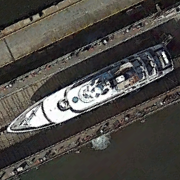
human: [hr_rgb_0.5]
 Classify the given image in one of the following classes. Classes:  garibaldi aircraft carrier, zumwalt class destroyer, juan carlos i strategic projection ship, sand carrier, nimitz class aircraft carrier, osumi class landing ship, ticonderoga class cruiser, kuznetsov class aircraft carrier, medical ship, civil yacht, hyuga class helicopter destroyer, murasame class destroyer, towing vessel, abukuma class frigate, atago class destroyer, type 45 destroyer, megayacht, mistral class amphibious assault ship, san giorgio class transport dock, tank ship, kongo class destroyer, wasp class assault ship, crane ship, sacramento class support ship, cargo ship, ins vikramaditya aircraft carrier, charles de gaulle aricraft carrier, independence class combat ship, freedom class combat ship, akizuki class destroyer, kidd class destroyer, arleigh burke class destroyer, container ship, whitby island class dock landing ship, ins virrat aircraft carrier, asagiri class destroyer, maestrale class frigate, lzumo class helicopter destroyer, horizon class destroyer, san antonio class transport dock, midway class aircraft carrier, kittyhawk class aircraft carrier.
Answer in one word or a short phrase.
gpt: Megayacht